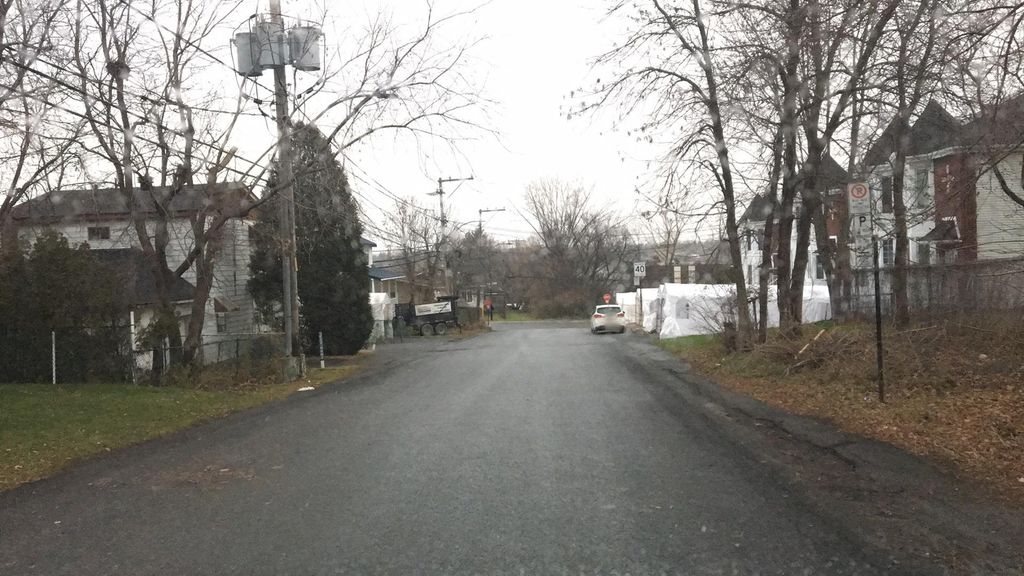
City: montreal